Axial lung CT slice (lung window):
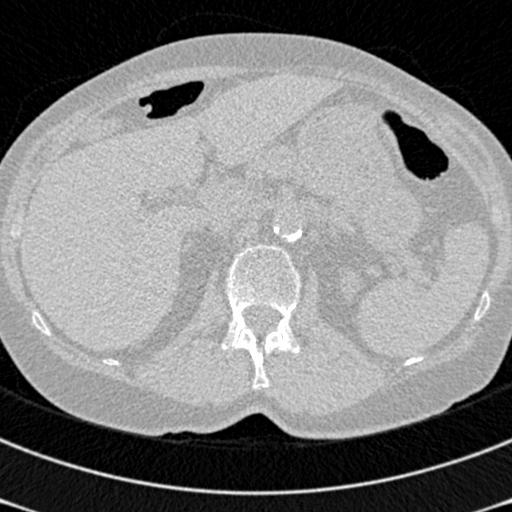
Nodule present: no